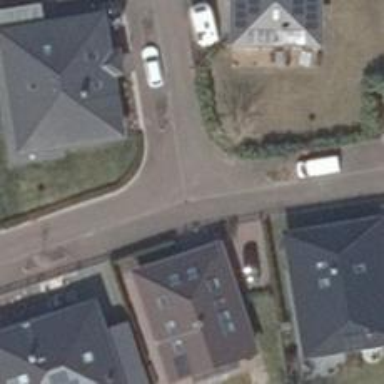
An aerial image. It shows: Living street.